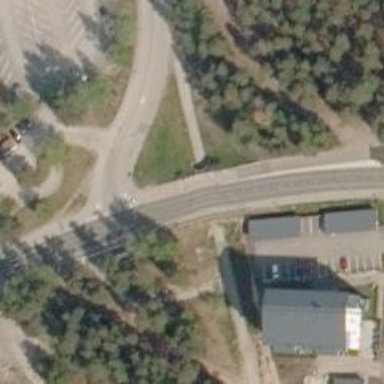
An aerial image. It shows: Asphalt cycleway.